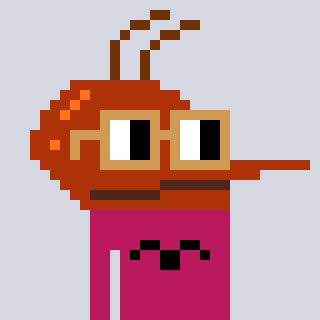
a pixel art character with square brown glasses, a mosquito-shaped head and a darkpink-colored body on a cool background